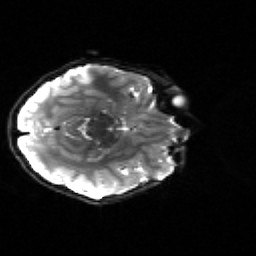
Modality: sbref
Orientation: axial
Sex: female
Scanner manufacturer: siemens
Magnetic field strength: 3 T
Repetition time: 5 s
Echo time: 0.071 s